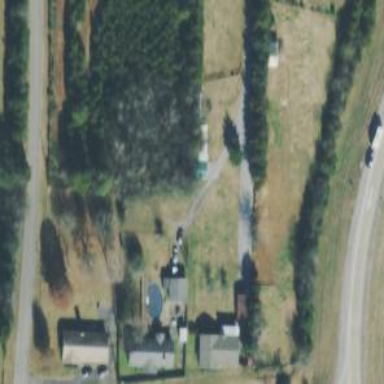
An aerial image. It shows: Driveway.